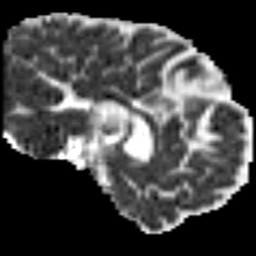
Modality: MD
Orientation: sagittal
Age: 41
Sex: male
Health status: ill
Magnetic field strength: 3 T
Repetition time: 9 s
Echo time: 0.093 s